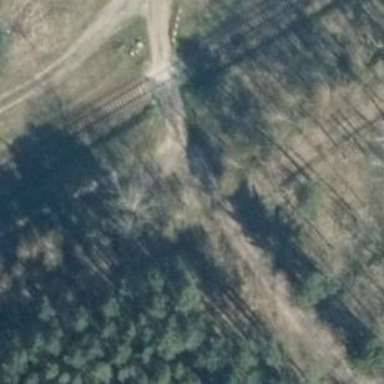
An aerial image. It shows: Dirt track with grade 4 track type.